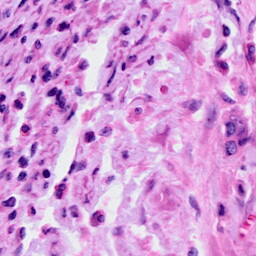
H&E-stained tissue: Cervix